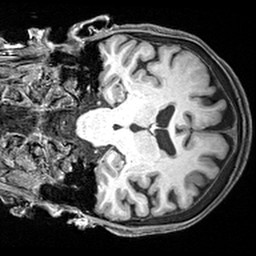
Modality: T1w
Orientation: coronal
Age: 76
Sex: female
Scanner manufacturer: siemens
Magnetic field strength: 3 T
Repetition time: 2.4 s
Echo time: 0.0022 s